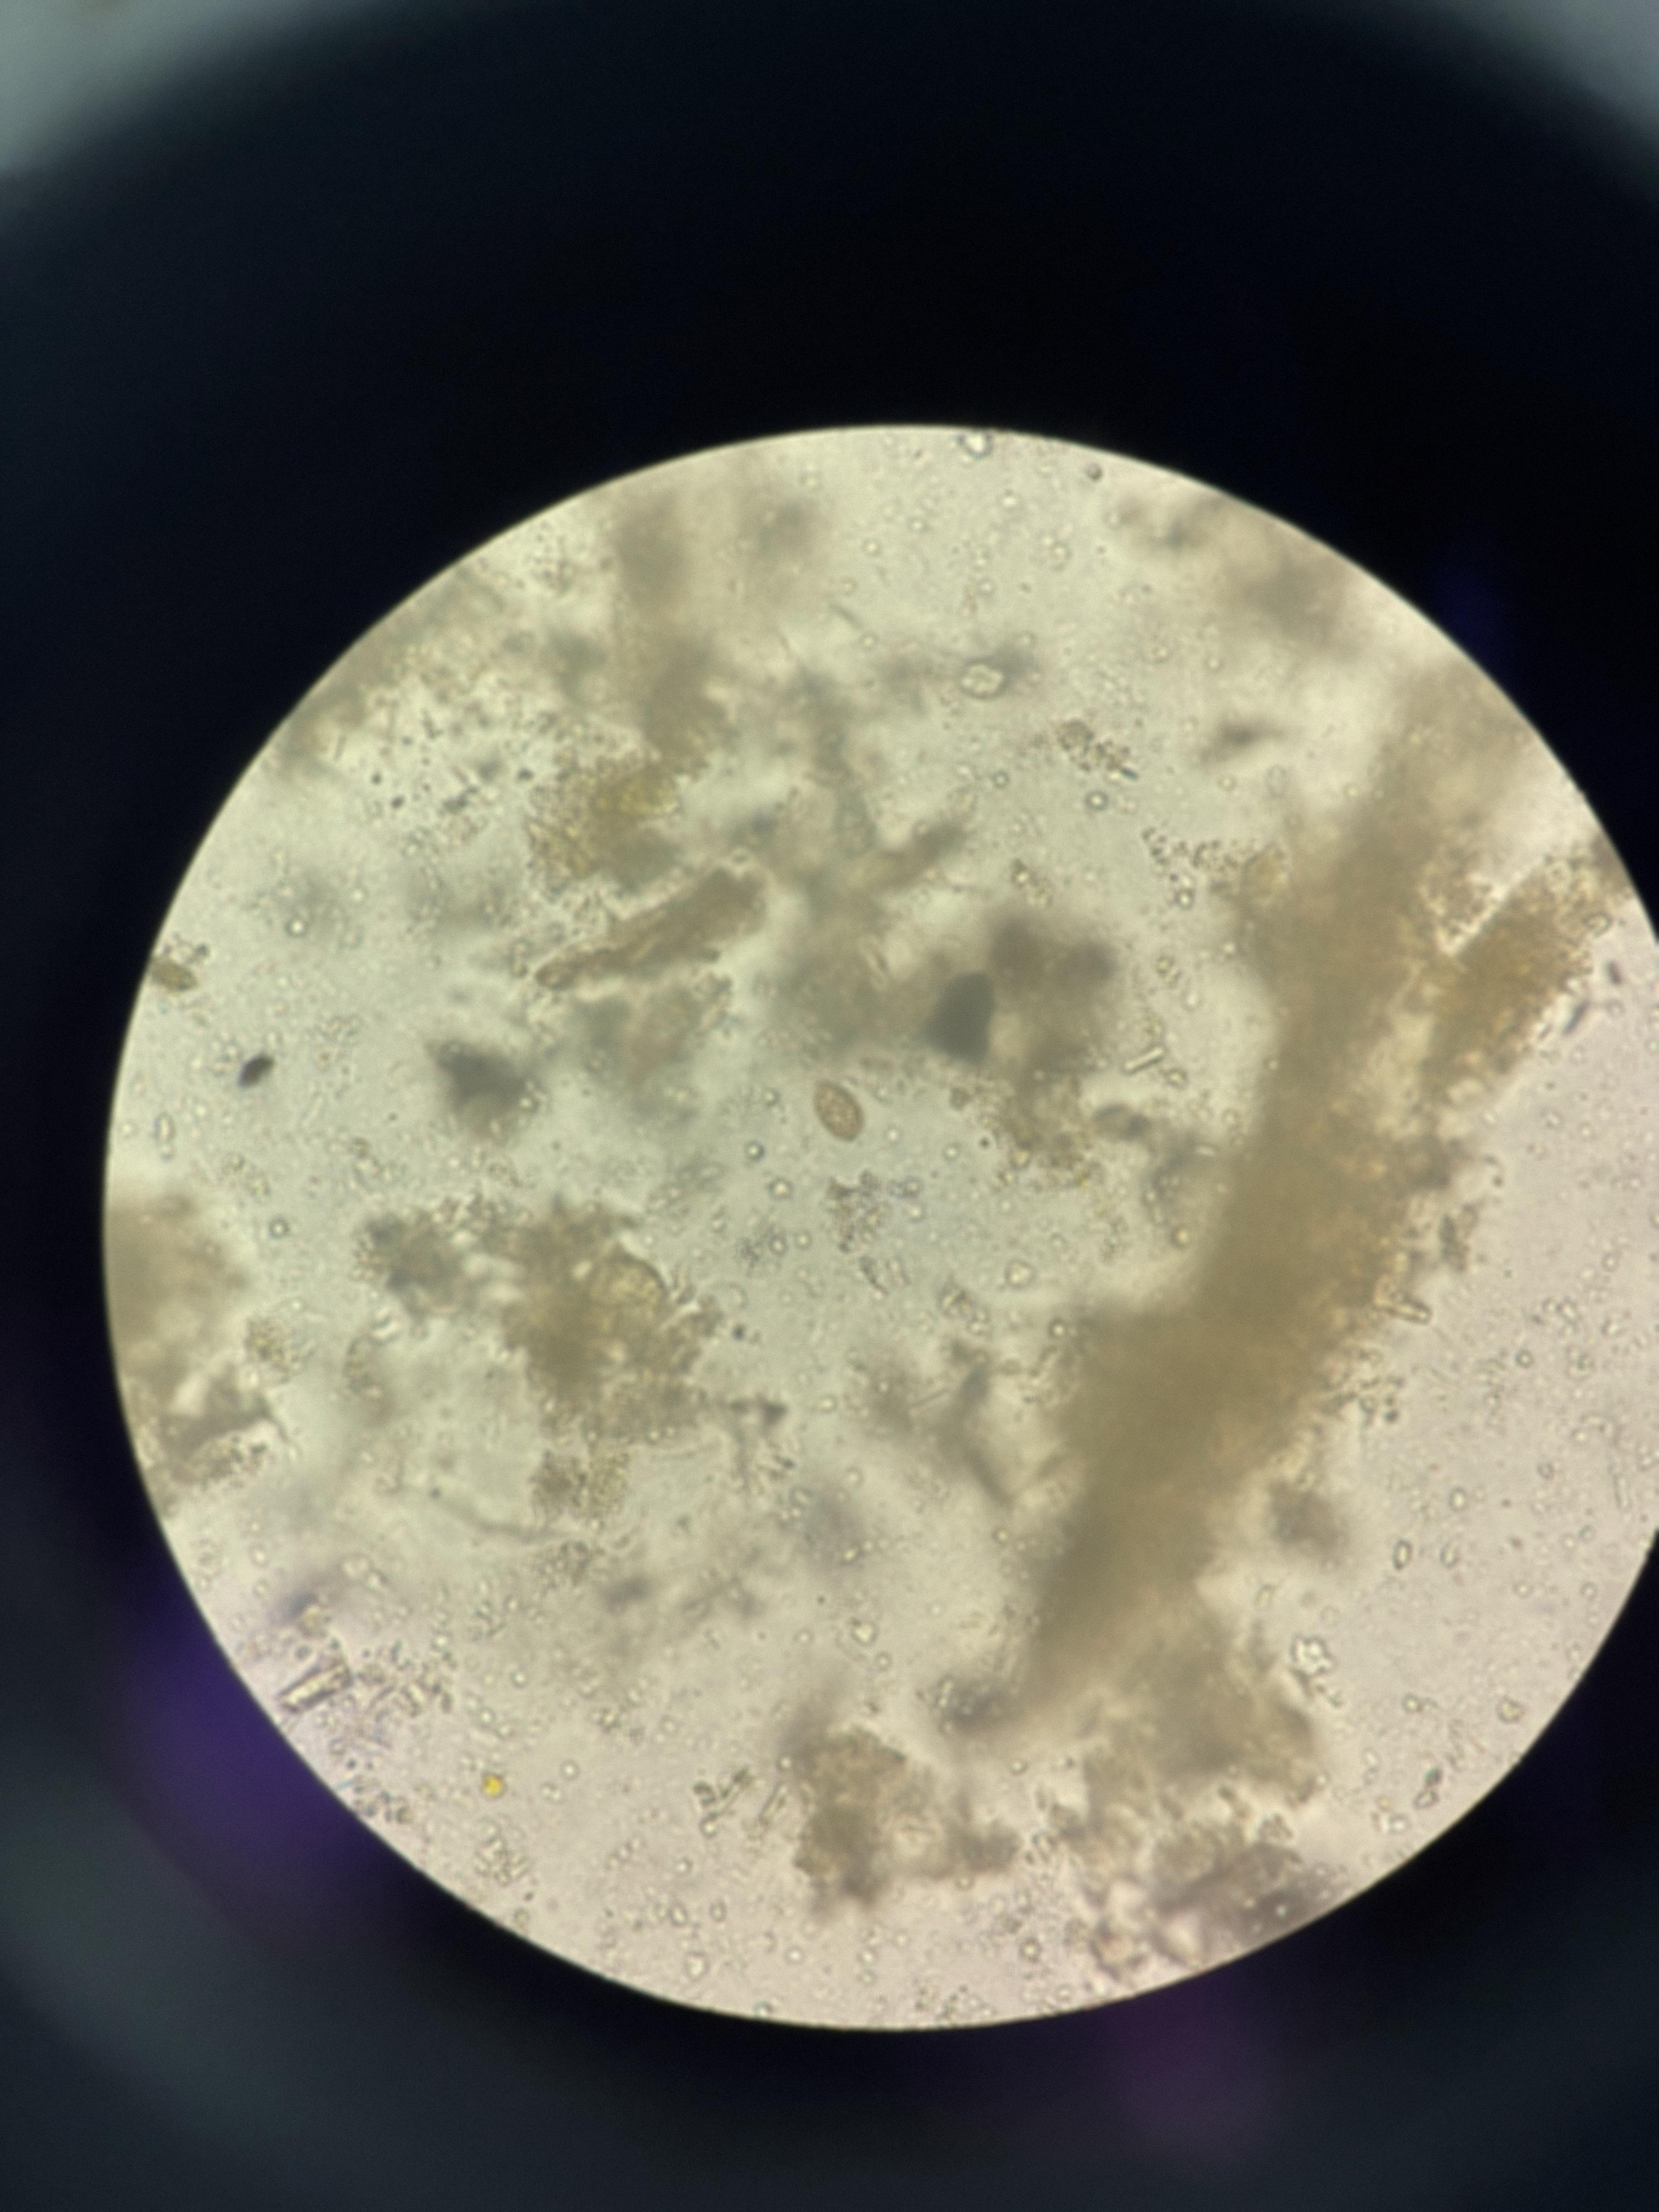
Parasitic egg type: Opisthorchis viverrine